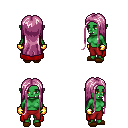
a pixel art fantasy rpg character, female body template, orc, green skin, red cape, red pants, pink extra-long hairstyle, gold gloves, brown slippers, four views (front, back, left, right), 2x2 character sprite sheet, small pixel art, hard edges, no anti-aliasing